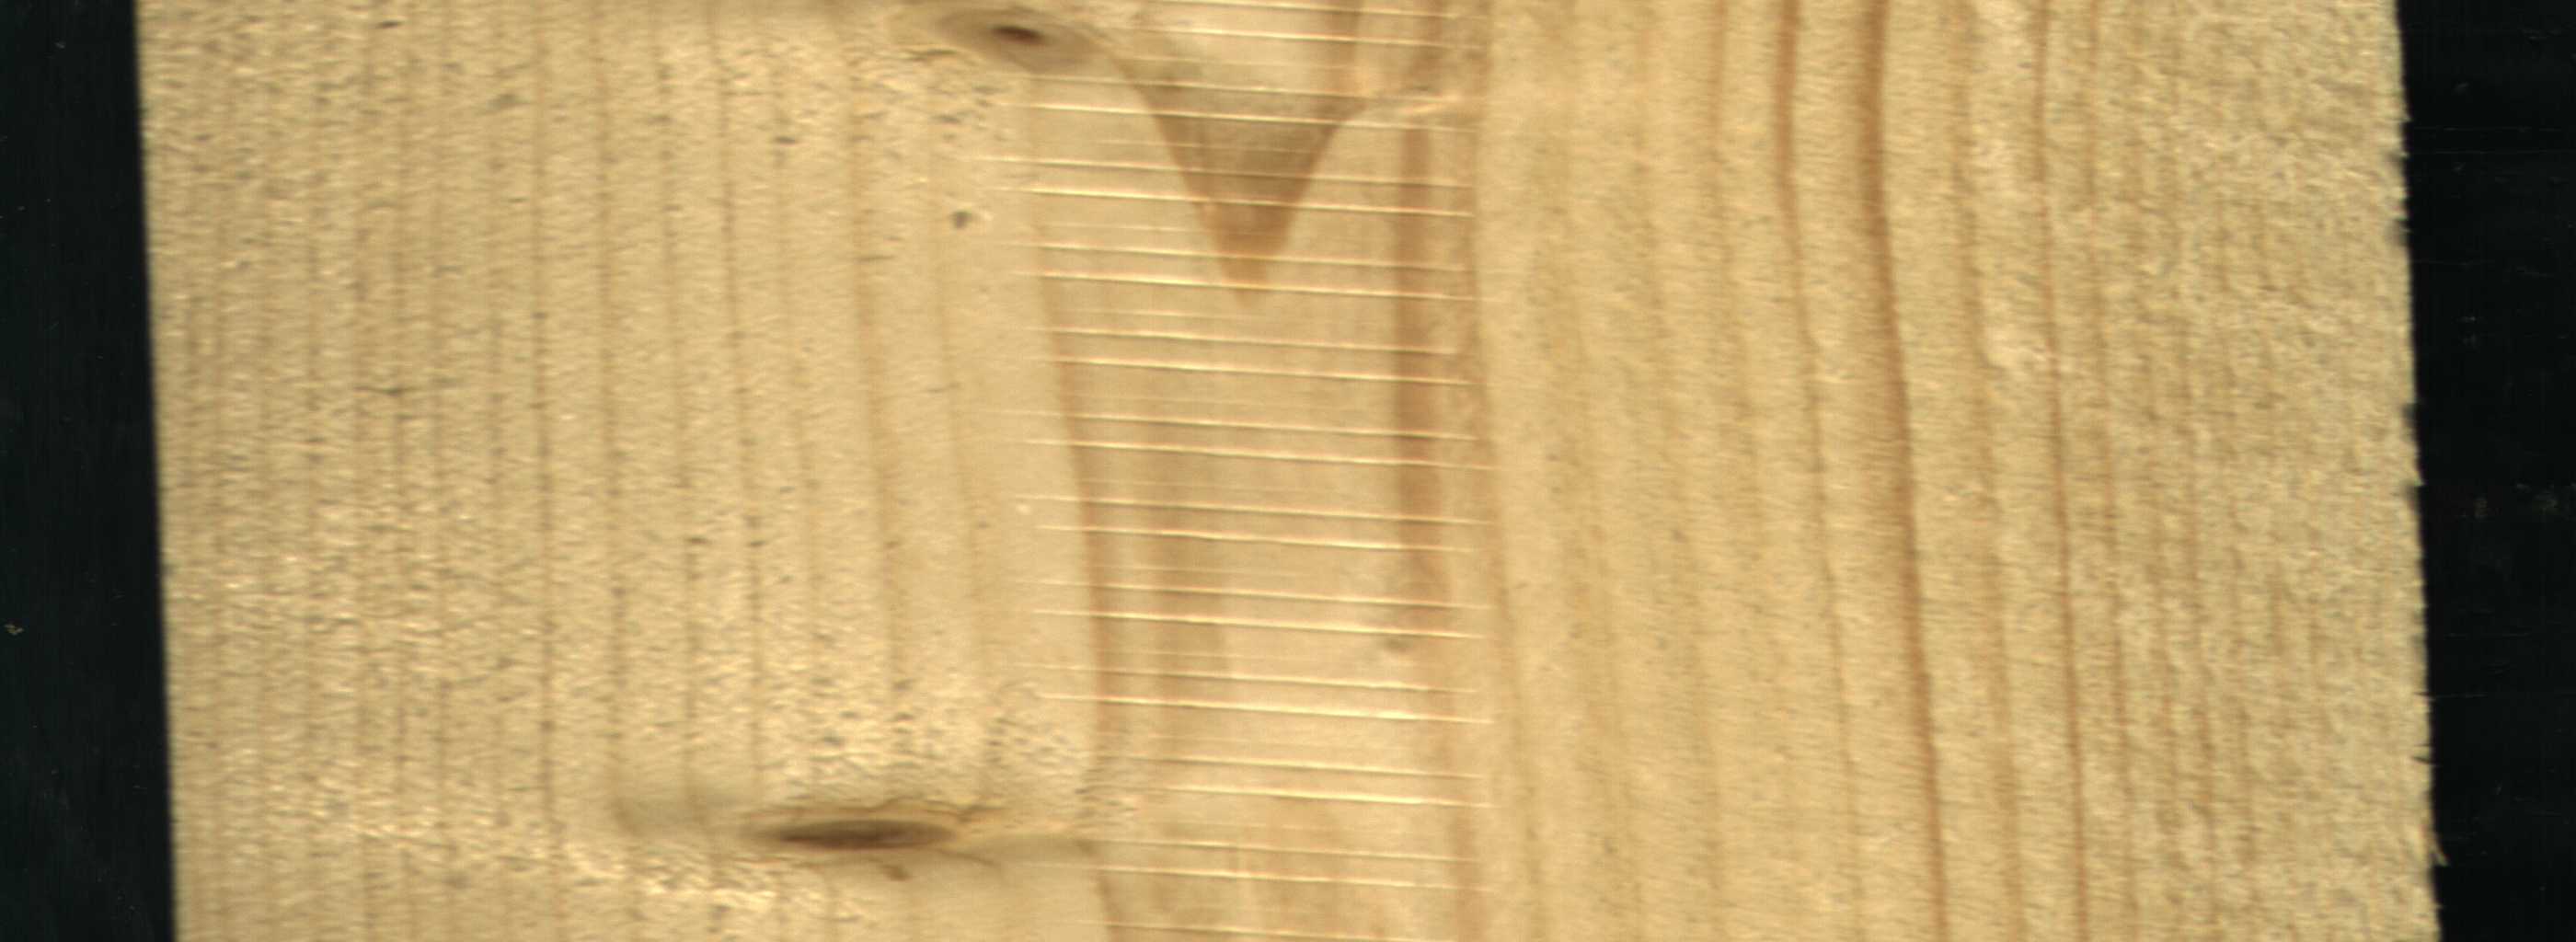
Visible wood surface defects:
Live_Knot
Live_Knot